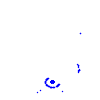
Particle: electron